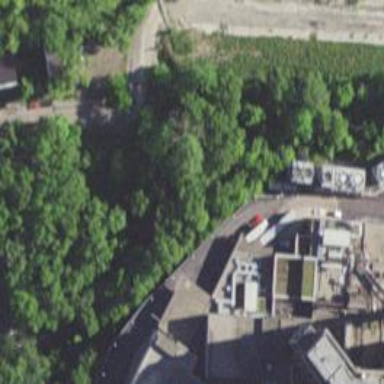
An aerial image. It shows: Hospital building.